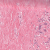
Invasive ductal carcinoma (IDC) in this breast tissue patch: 0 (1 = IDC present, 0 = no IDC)